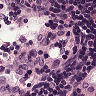
Metastatic tissue present: no